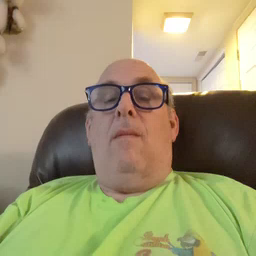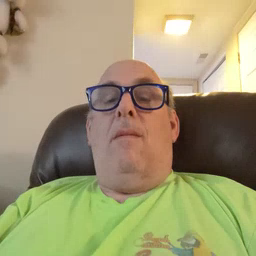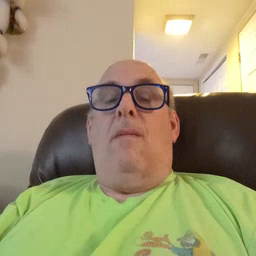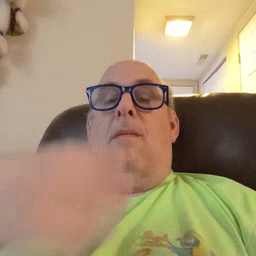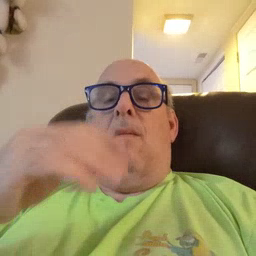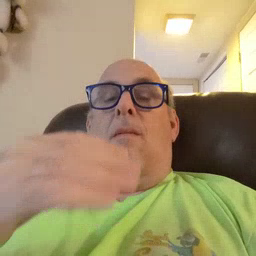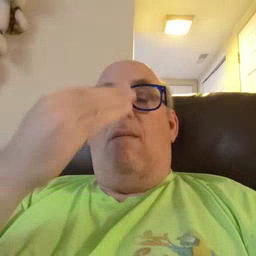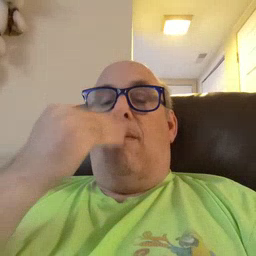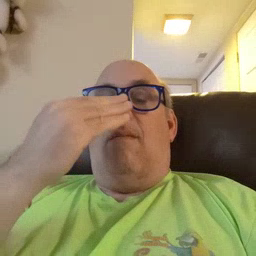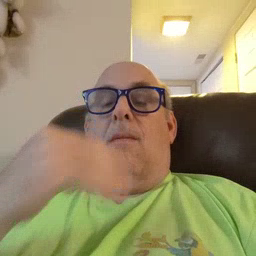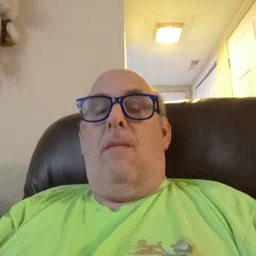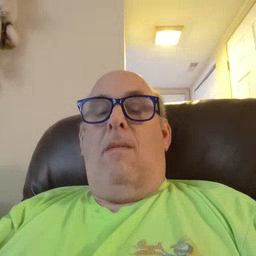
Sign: sleep